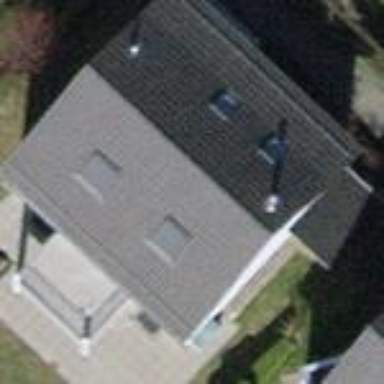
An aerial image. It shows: Detached building with gabled roof.